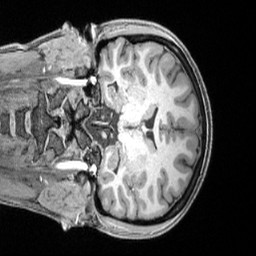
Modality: T1w
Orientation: coronal
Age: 23
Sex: female
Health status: healthy
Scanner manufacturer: siemens
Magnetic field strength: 3 T
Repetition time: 2.4 s
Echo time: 0.00222 s